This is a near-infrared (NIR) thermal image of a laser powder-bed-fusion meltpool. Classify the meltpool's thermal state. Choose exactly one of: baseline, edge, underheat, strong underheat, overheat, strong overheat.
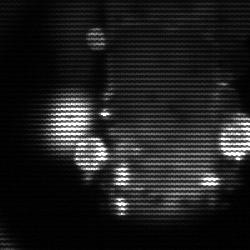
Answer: strong underheat